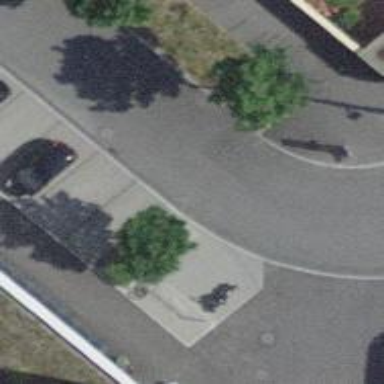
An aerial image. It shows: Bicycle parking area.